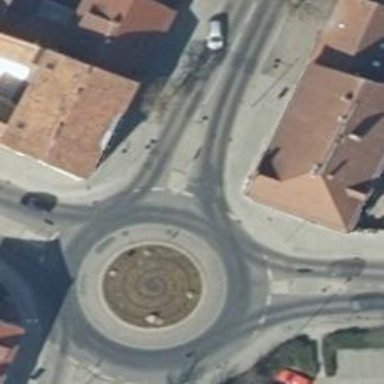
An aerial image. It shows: Tertiary road with asphalt surface leading to roundabout.